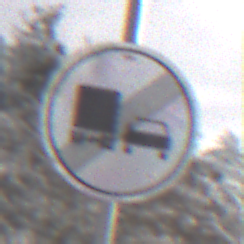
Verkehrszeichen: EndeUeberholverbotKraftfahrzeuge
Umgebung: Outdoor, Nature
Tageszeit: MorningAfternoon
Wetter: PartlyCloudy
Licht: Natural
Jahreszeit: Winter
Kontrast: HighContrast